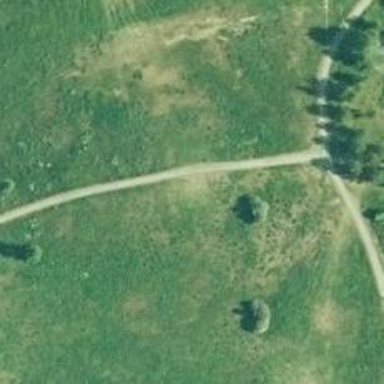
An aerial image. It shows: Disc golf basket.